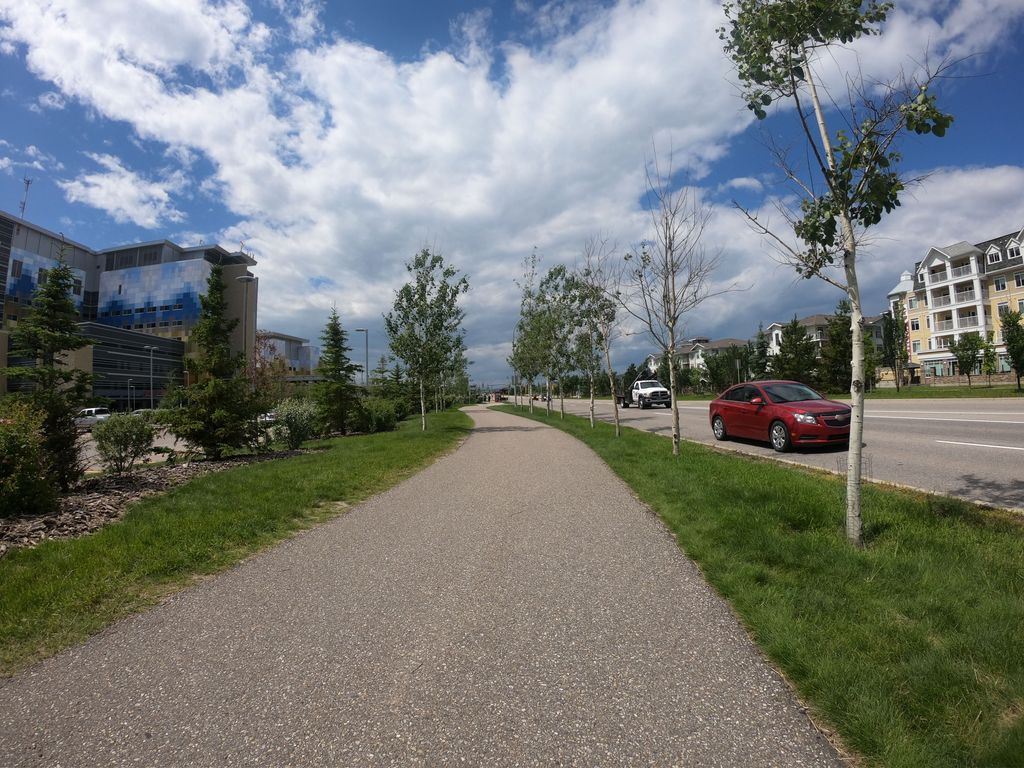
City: calgary